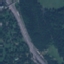
Label: Highway